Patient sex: F
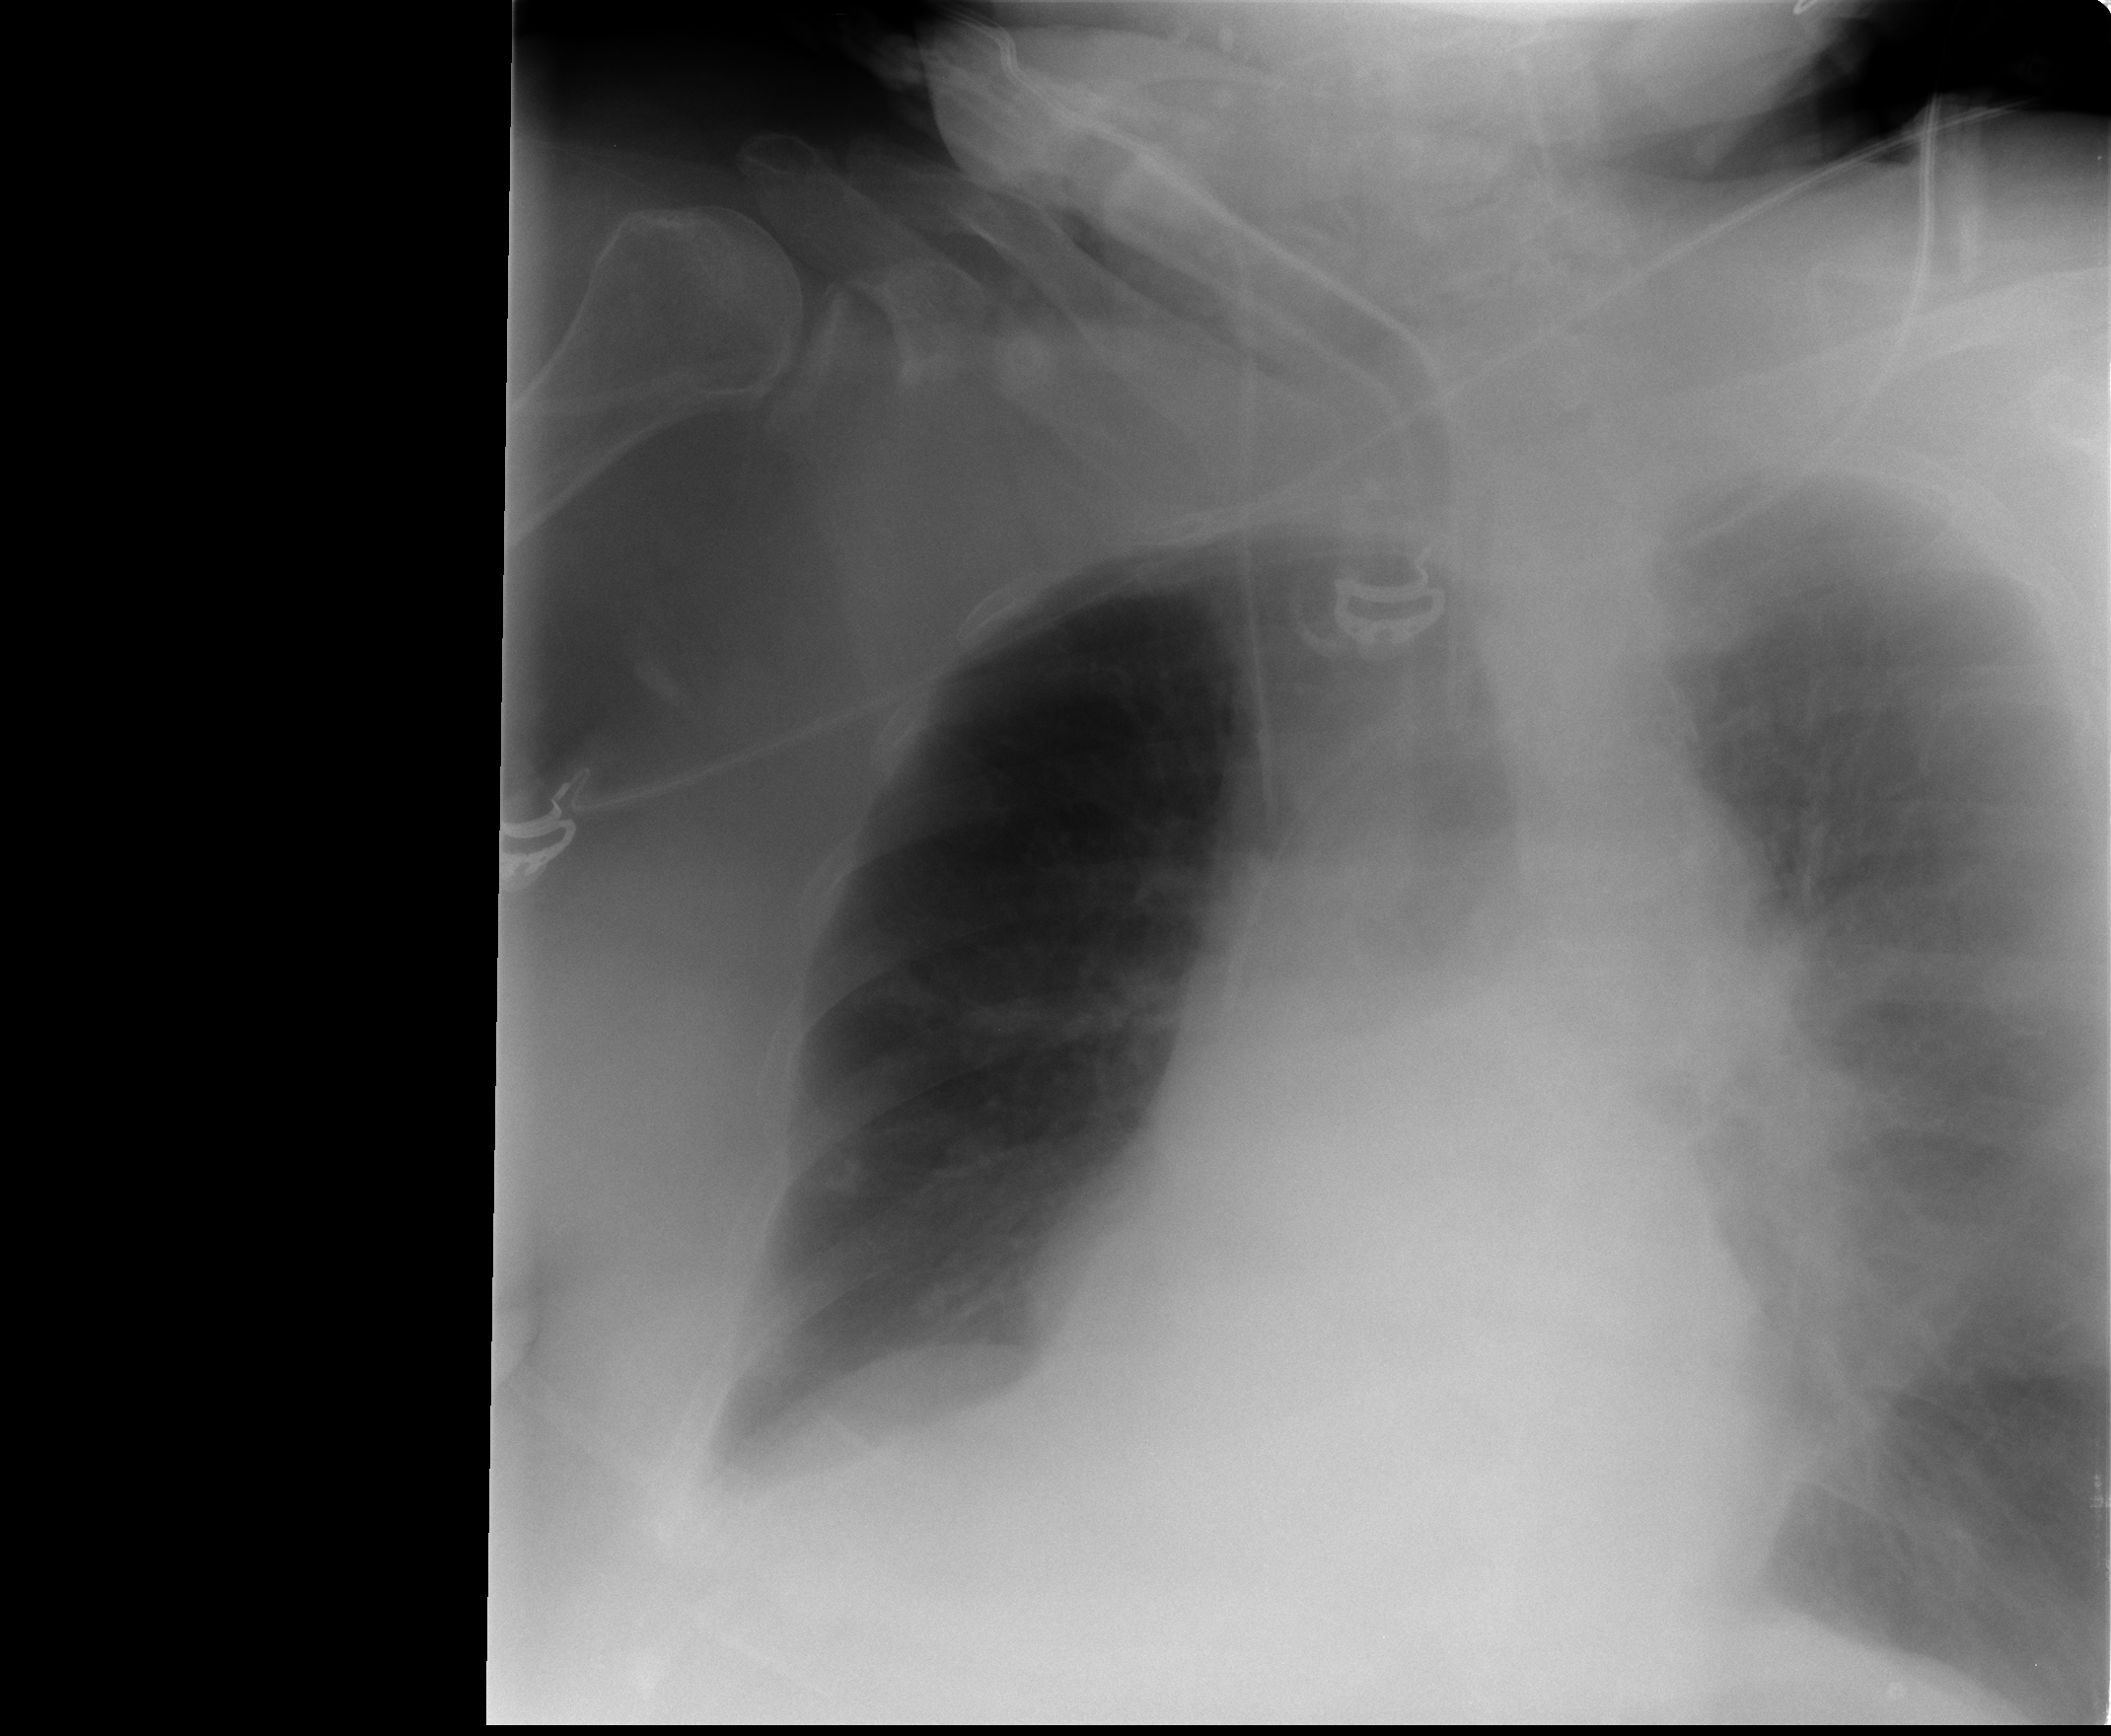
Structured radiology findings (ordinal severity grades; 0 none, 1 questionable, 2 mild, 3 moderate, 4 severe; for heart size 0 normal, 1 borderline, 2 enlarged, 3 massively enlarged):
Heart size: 2
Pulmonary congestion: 0
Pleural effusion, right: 0
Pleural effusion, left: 2
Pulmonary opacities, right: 0
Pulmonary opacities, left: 0
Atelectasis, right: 0
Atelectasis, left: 0